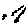
Label: zigzag